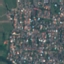
Land use / land cover class: Residential